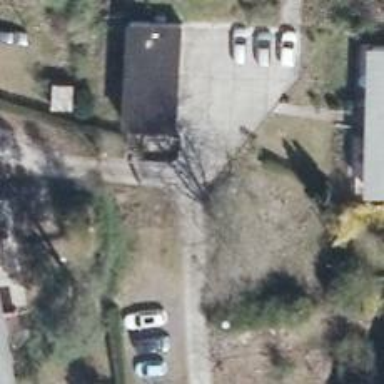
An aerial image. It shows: Concrete driveway.